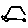
Label: car